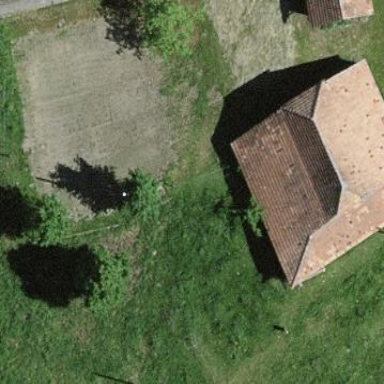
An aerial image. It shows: Barn.